Question: I am having below error when I try to implement google and facebook authentication .
> Fatal error: Call to undefined function curl_init() in
E:\wamp\www\mysite\protected\extensions\eauth\EAuthServiceBase.php
on line 273
I am using,
- -
I have enabled php_curl module as well. I checked in php.ini for confirm and it is uncommented as below.
'''
;extension=php_bz2.dll
extension=php_curl.dll
;extension=php_dba.dll
'''
The code has worked in ubuntu with xampp, but not in wamp in windows. I have done everything I can find. I have tried replacing the php_curl.dll also according to the comment on this thread, <URL>
My phpinfo() looks like below.

I have installed wamp in the partition E:\, but the "Configuration File (php.ini) Path" seems different, it is C:\Windows.
Please help me to fix the issue.
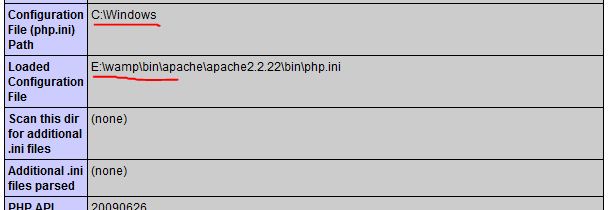
Answer: Visit this and have a file under Fixed curl extensions:
<URL>
after download and replace related file then restart server.
In browser navigate to localhost and make sure there is curl extensions showing under Loaded Extensions :